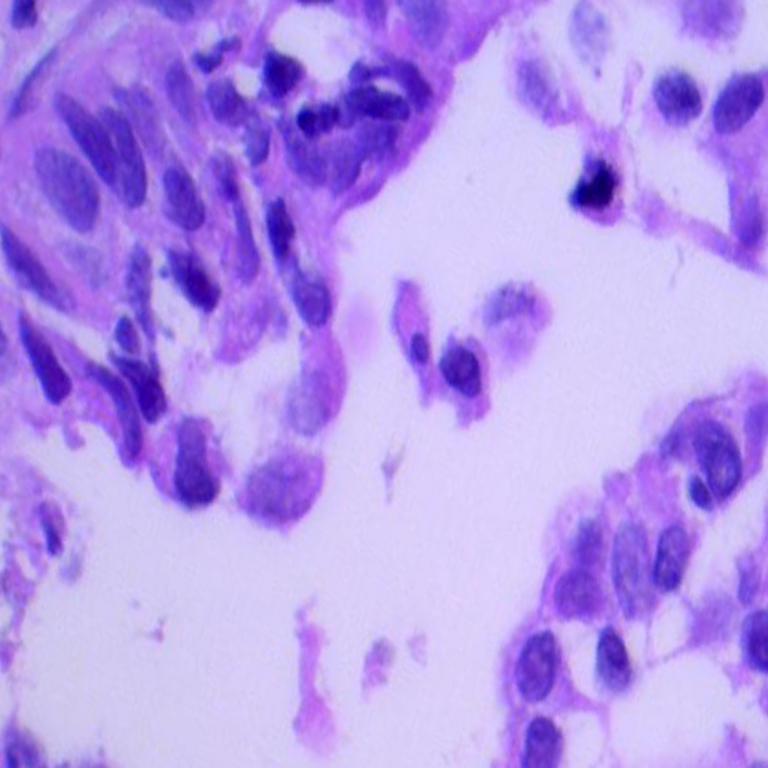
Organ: lung
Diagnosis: adenocarcinomas